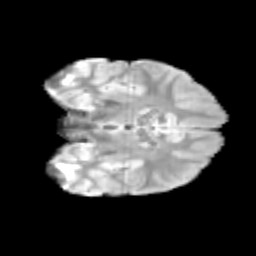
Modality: T2w
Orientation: coronal
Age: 11
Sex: male
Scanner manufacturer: siemens
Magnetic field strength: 3 T
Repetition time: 3.8 s
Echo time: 0.07 s